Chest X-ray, AP view. Patient: 45 years old, sex M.
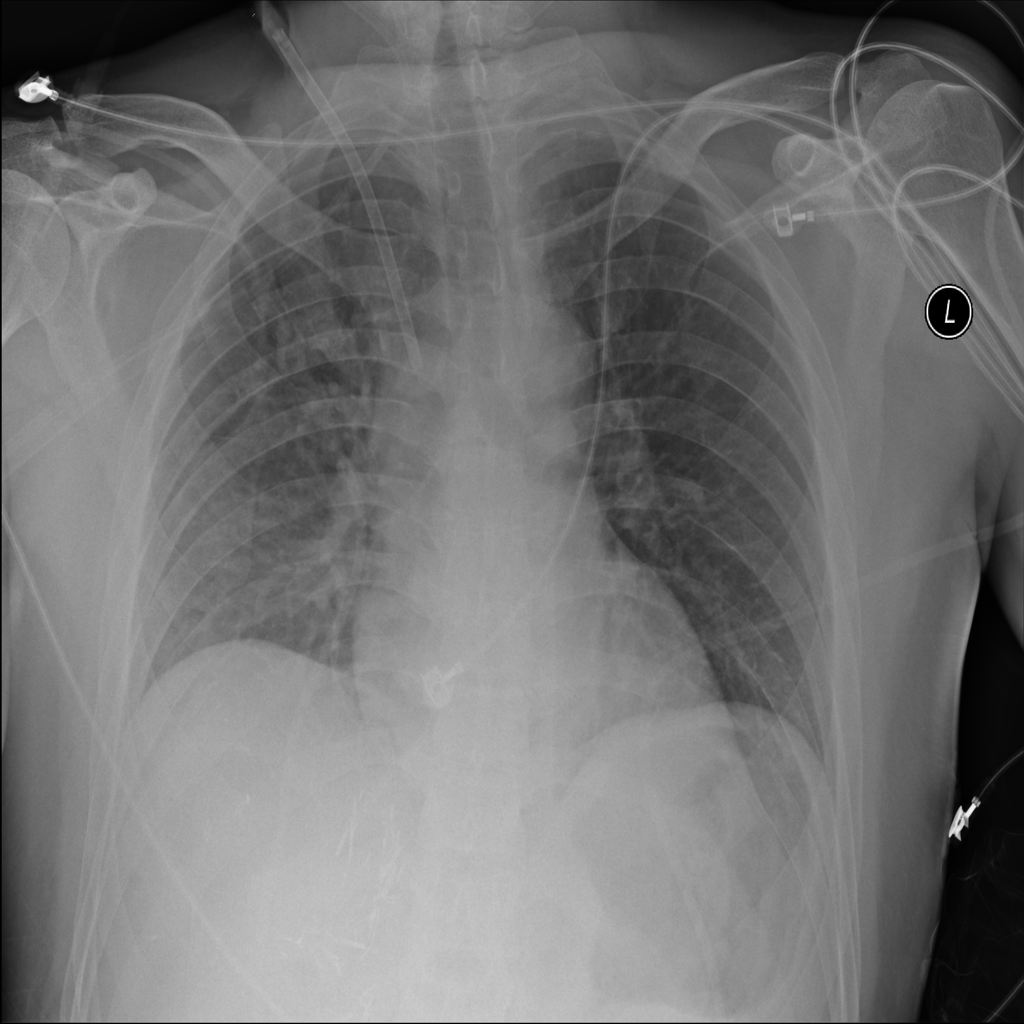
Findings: No Finding